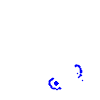
Particle: pion